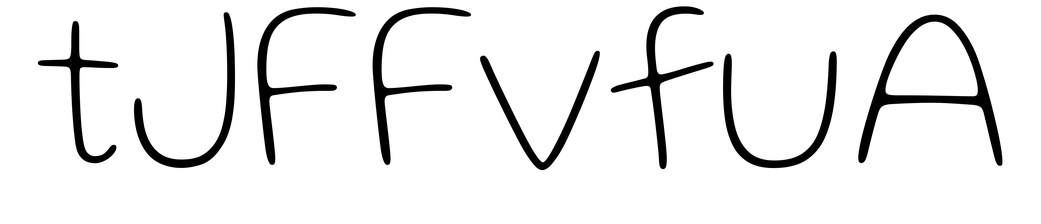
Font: Gluten_Thin